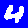
Digit: 4